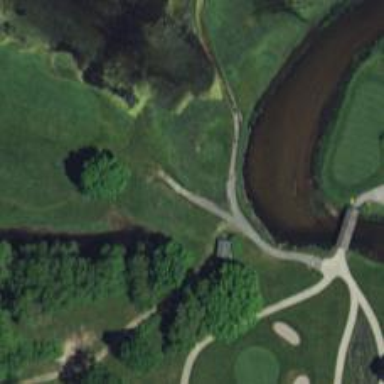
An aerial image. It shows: Service road designated as golf cart path.